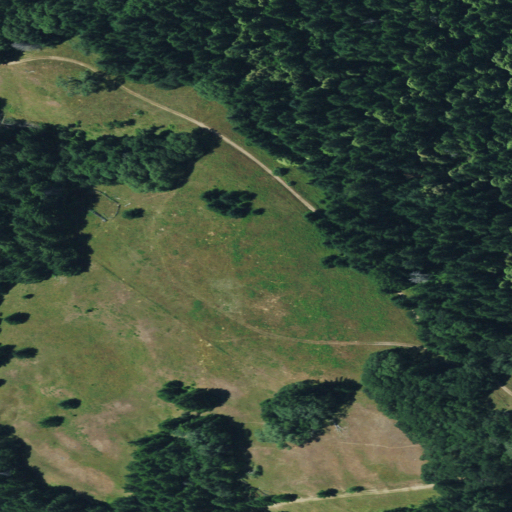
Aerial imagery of ridge(s) in California named Fern Ridge containing evergreen forest, shrub, open development, and grassland